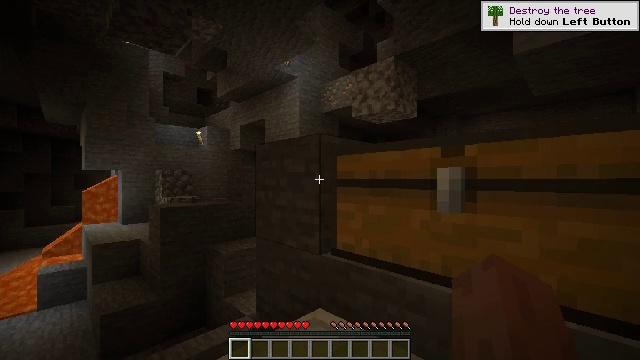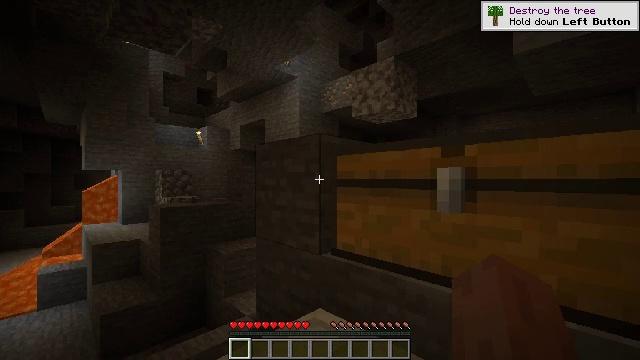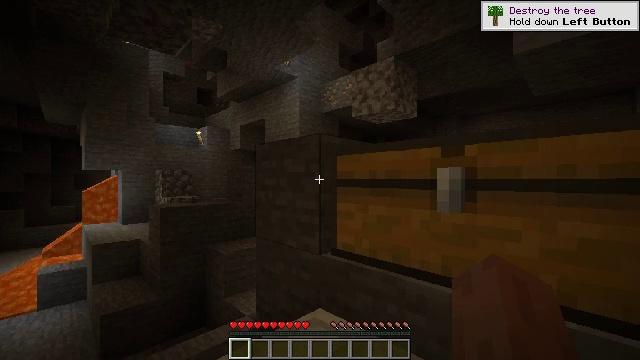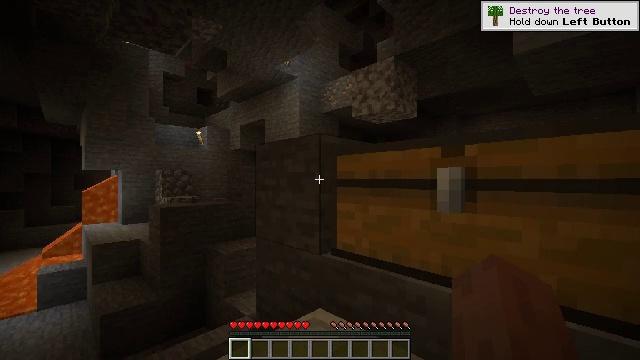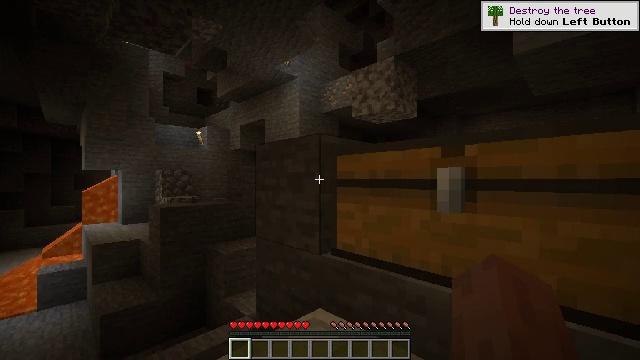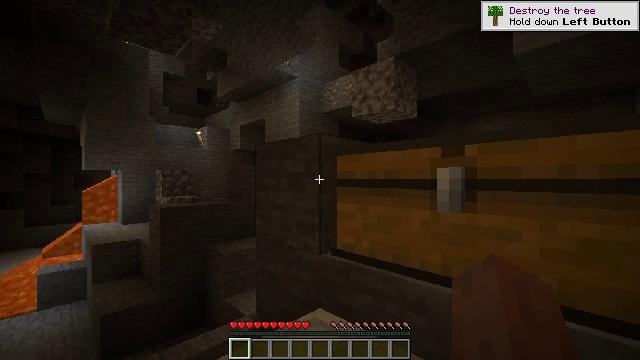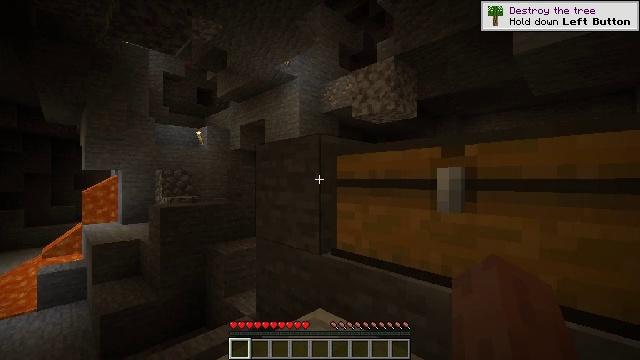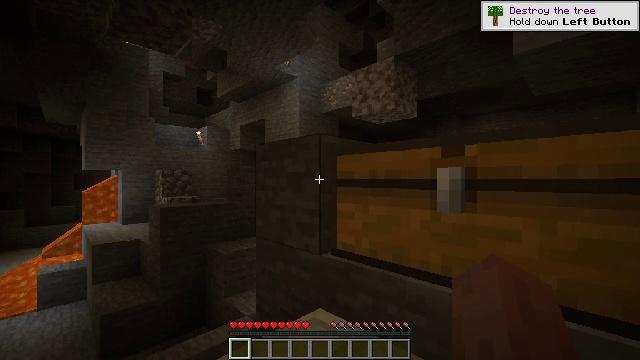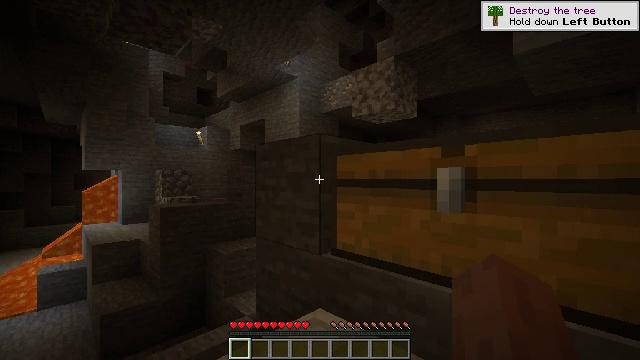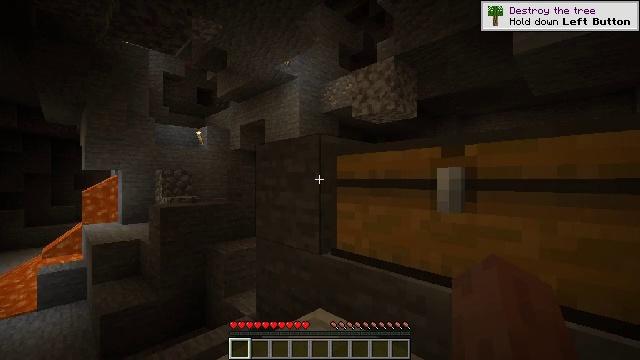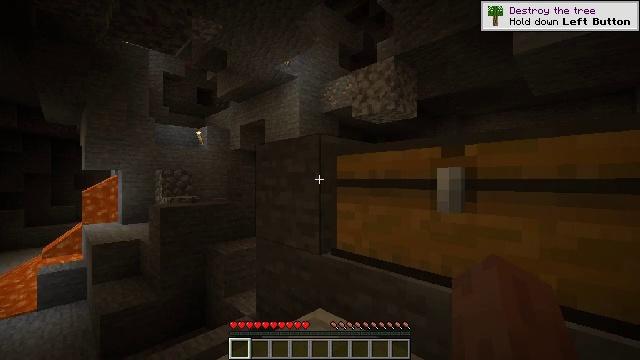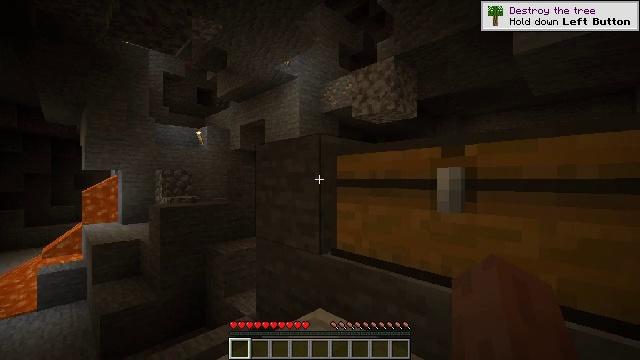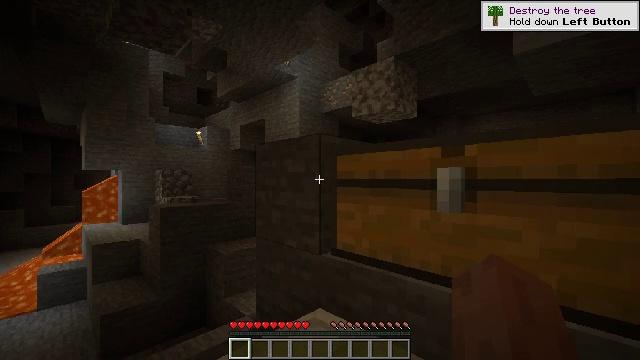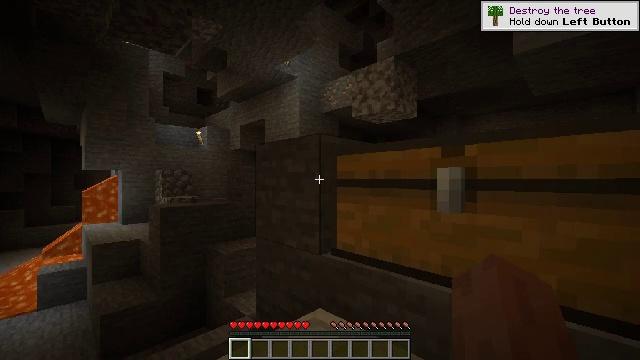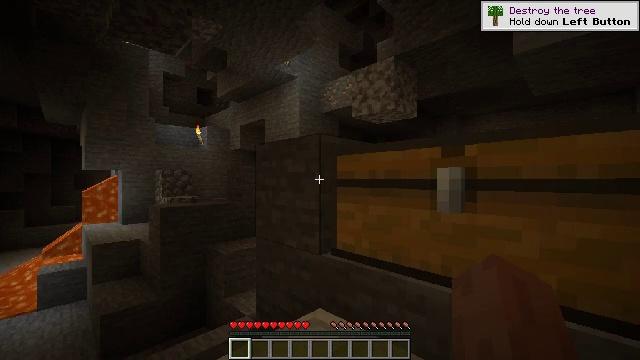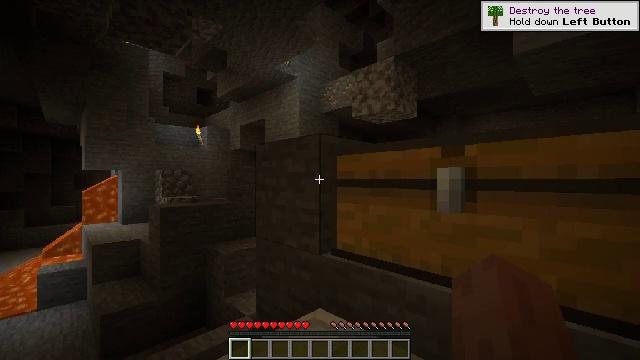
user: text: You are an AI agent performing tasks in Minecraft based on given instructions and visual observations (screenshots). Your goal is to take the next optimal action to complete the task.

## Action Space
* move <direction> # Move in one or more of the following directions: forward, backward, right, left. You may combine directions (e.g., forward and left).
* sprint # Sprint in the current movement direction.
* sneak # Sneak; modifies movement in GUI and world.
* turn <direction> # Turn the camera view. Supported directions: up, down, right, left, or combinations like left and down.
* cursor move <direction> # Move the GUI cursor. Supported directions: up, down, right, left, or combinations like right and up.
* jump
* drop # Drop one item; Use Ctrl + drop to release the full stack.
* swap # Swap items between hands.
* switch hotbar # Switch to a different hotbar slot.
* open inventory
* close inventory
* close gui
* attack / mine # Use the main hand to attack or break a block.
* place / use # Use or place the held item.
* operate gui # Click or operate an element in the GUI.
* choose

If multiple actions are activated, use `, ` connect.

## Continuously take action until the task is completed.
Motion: motion action
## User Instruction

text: Interact with a crafting table and make iron leggings.
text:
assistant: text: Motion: no_op
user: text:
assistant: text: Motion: no_op
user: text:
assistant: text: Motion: no_op
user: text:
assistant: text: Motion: no_op
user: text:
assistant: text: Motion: no_op
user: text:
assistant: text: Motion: no_op
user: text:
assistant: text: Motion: no_op
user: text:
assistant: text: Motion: no_op
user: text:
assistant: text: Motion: no_op
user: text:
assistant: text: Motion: no_op
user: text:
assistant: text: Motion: no_op
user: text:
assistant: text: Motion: no_op
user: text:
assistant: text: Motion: no_op
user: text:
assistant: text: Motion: no_op
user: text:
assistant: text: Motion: no_op
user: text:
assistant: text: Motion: no_op
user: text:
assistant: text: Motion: no_op
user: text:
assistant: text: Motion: no_op
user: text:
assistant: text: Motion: no_op
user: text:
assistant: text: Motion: no_op
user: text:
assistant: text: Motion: no_op
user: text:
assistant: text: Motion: no_op
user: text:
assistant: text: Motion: no_op
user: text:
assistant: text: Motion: no_op
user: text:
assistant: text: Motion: no_op
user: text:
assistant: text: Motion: no_op
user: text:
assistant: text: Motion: no_op
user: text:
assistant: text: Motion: no_op
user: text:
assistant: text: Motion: no_op
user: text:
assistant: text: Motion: no_op